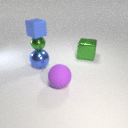
large green metal cube to the right of large blue metal sphere